Question: I have a problem for a long time, I don't figure out where the problem is.
My own app and this Hackbook Demo app have the same situation when auth dialog popup.
No matter web dialog or Faccbook native app, I'd like it to show in English. Even, my ios language is English, the auth dialog is still not in English.
somebody help me, please, thanks!

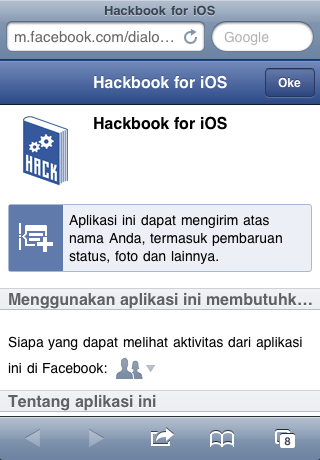
Answer: Its a Facebook-level issue. check this :
<URL>
the problem is :
> "On initial login using Facebook, the dialog asking the user to
authorize this application is displayed in seemingly random
languages.. Only Happens when user is connected over Wifi."